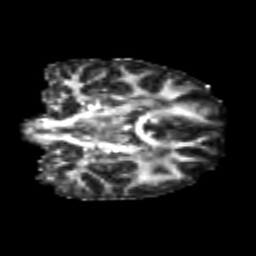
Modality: FA
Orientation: coronal
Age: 25
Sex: female
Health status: healthy
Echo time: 0.074 s